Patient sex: F
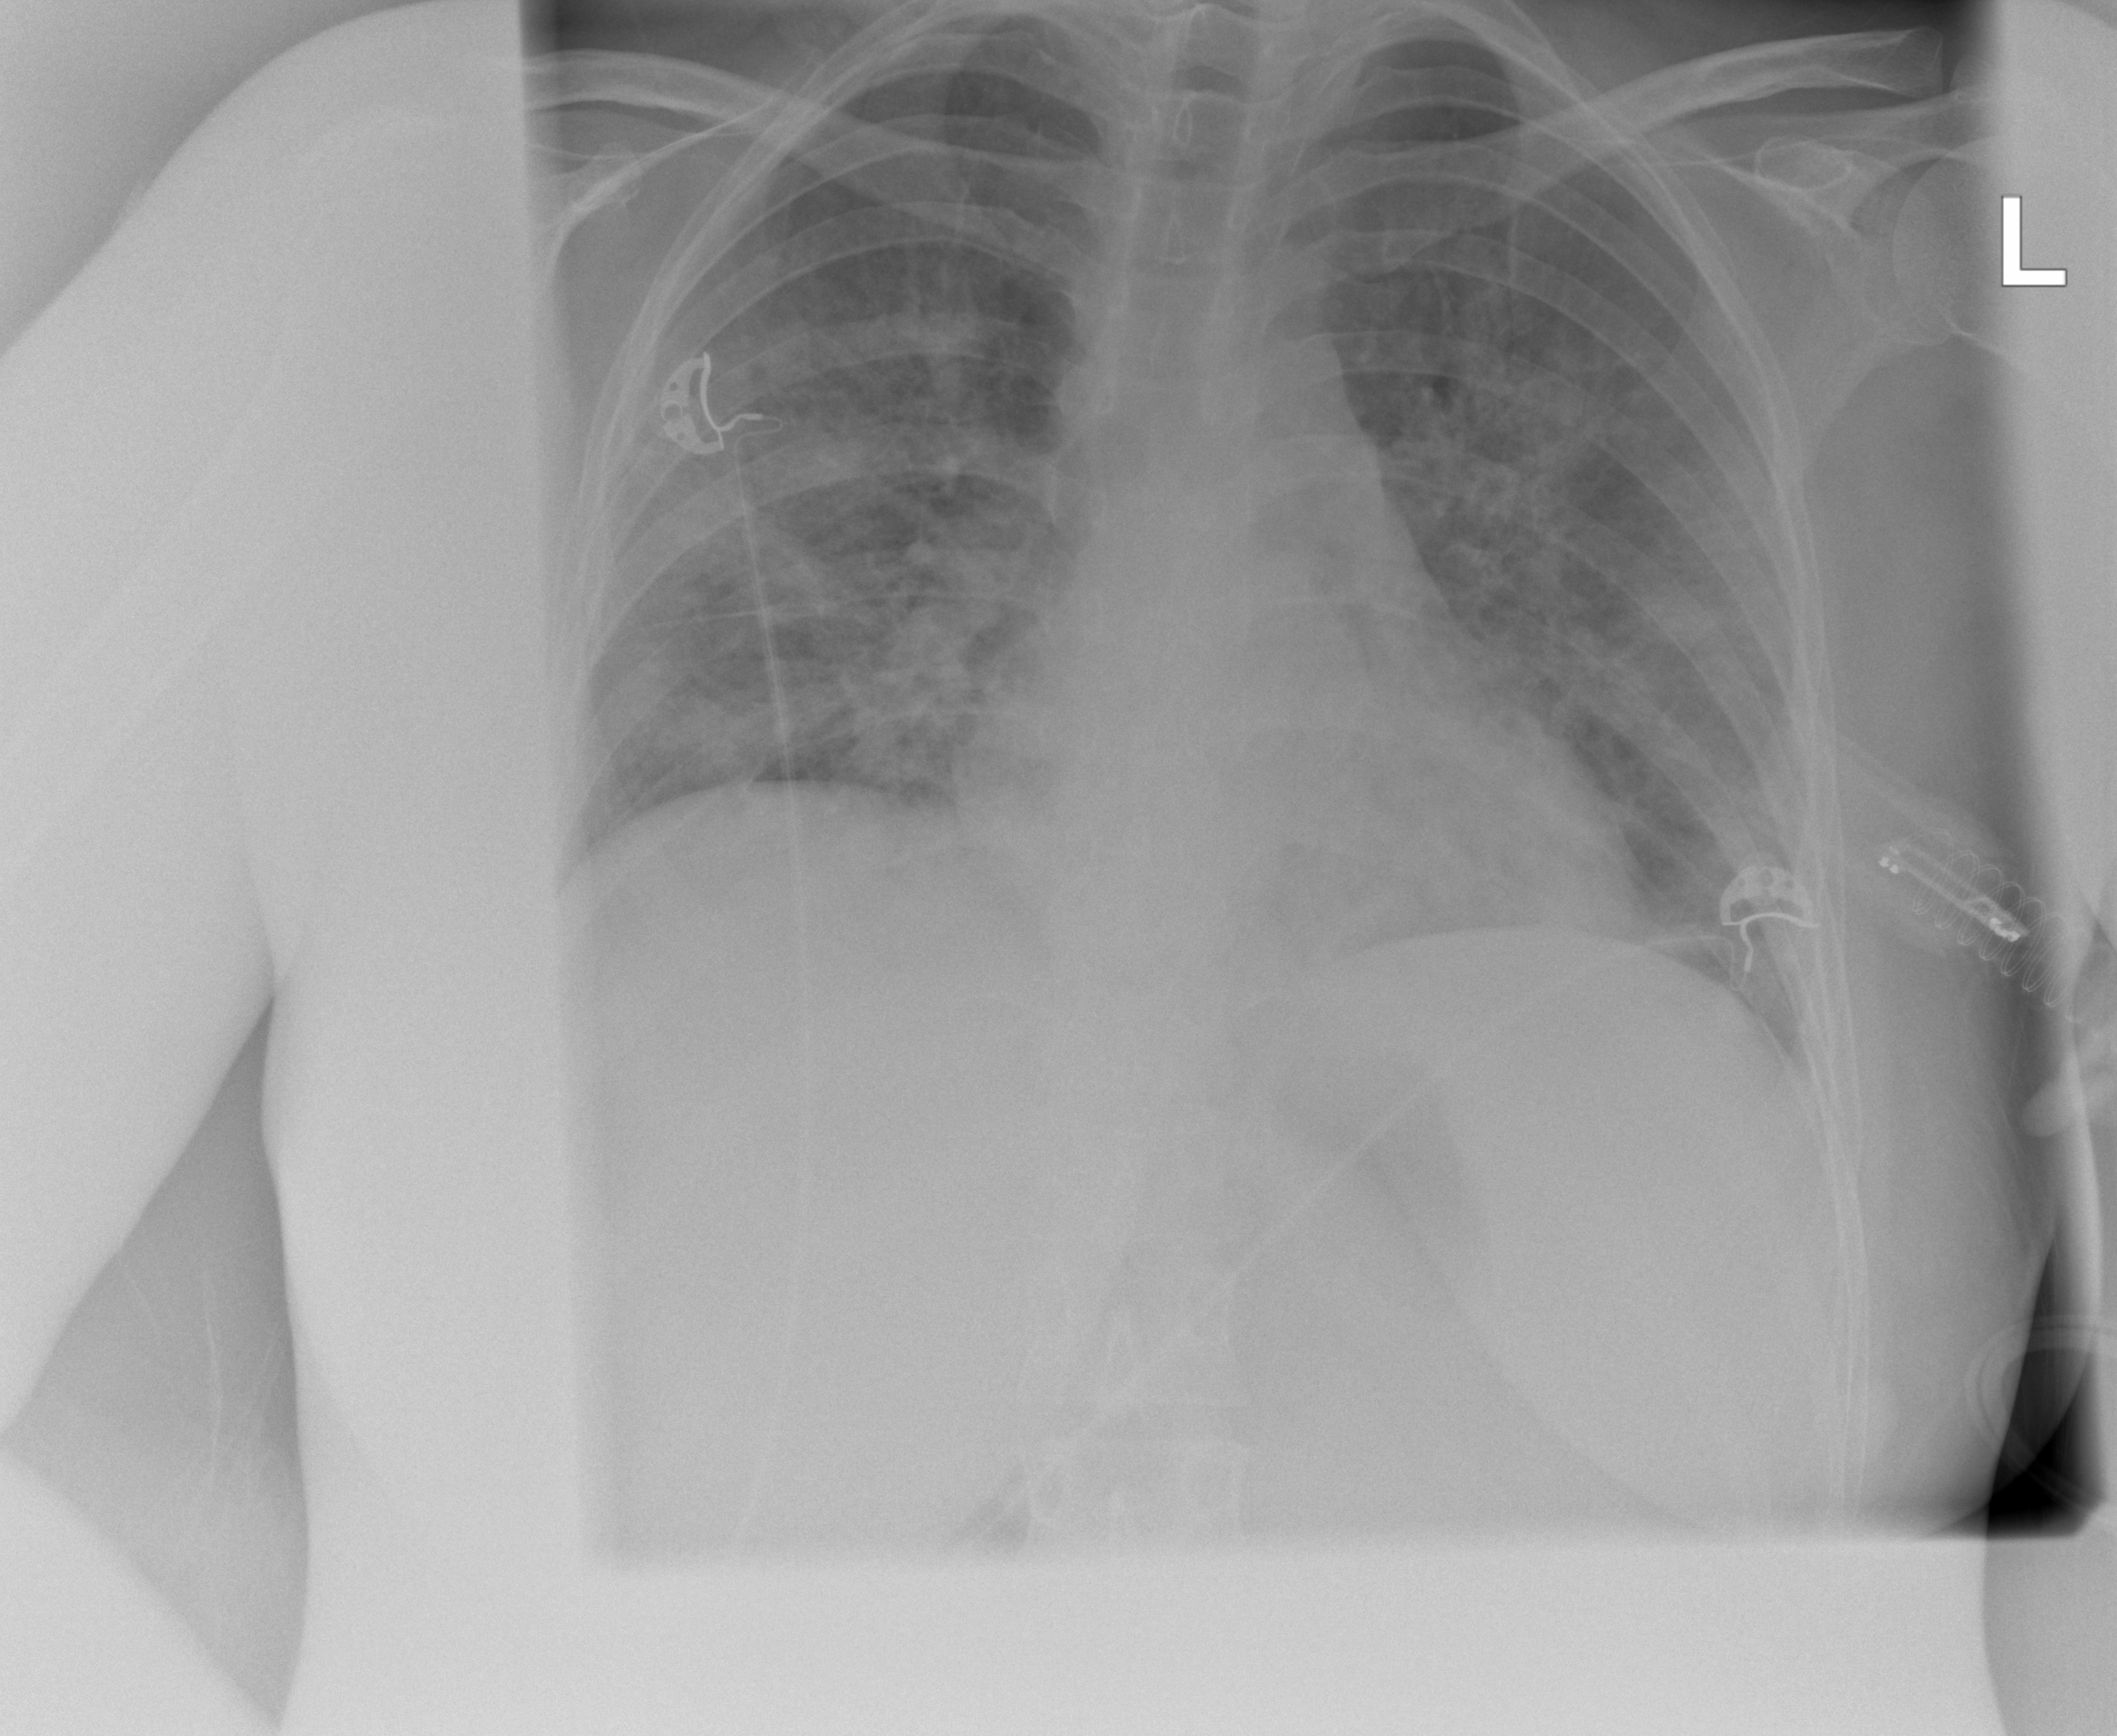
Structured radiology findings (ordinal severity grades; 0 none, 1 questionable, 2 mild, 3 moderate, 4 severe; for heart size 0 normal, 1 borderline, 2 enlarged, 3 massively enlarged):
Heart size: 0
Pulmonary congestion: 0
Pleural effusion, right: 0
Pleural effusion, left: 0
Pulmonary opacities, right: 3
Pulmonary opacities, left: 2
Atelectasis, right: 2
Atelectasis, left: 2